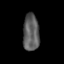
Tissue: skin
Cell type: Endothelial cells
Senescence score: 0.2551
Nuclear area (px): 588
Mean DAPI intensity: 92.893